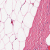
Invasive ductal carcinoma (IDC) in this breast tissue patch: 0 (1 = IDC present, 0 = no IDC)